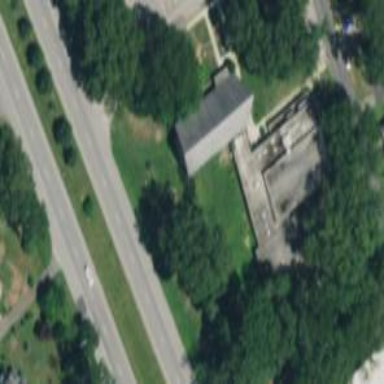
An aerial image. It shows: Building that serves as place of worship.